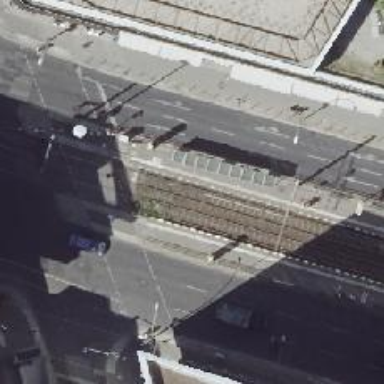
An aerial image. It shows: Tram stop.